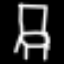
Label: chair